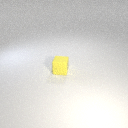
small yellow rubber cube